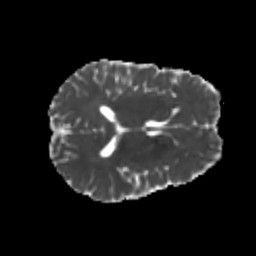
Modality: MD
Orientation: axial
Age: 20
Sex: male
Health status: healthy
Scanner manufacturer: philips
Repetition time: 7.391 s
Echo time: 0.08599 s